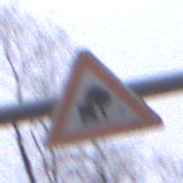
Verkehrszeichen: UnzureichendesLichtraumprofil
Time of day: Midday
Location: Outdoor (Nature)
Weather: Overcast
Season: Autumn
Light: Natural